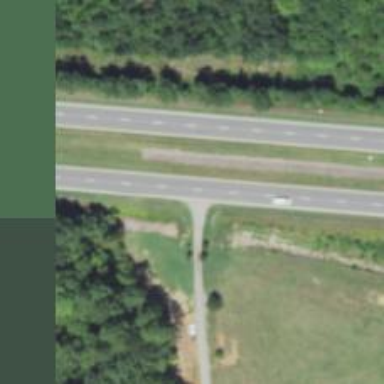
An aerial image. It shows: Trunk highway.